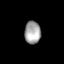
Tissue: lung
Cell type: T cells
Senescence score: 0.1872
Nuclear area (px): 358
Mean DAPI intensity: 163.816